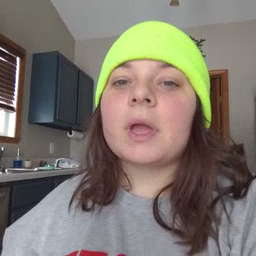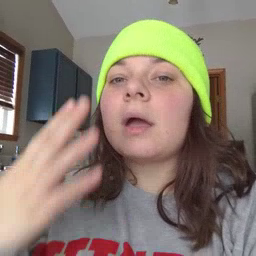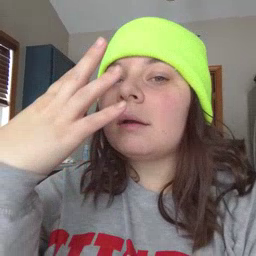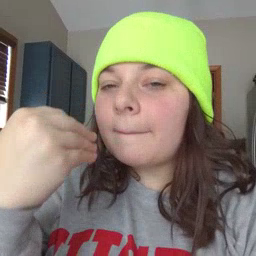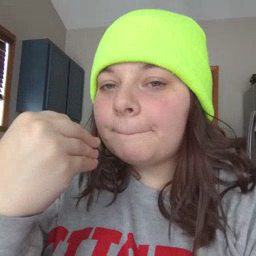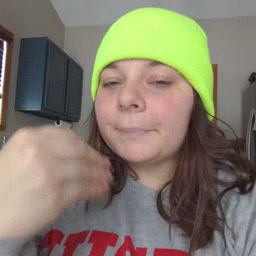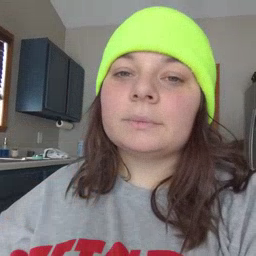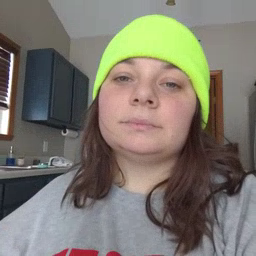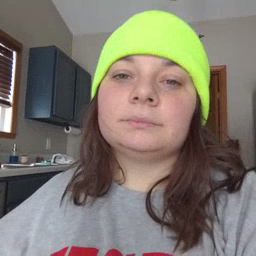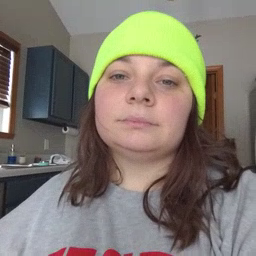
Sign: nap